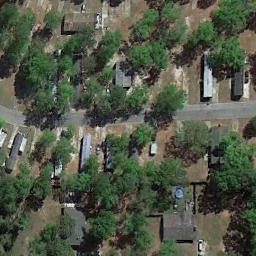
Label: residential